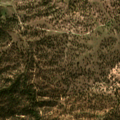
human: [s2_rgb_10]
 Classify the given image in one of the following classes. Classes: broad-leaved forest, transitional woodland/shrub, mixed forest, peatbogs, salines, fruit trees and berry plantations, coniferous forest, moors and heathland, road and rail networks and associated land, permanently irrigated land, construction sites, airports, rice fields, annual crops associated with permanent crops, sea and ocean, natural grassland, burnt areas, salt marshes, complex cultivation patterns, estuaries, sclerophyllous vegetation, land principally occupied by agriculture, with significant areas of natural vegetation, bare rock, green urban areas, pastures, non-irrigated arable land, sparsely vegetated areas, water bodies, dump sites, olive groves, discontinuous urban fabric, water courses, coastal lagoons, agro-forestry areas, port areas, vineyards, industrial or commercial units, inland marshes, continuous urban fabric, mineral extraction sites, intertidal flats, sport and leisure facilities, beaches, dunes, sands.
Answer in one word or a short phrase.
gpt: agro-forestry areas